Interaction volume radius: 5 \u00c5
Interaction volume height: 10 \u00c5
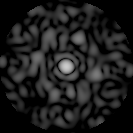
Disorder parameter: 0.8348